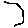
Label: hexagon